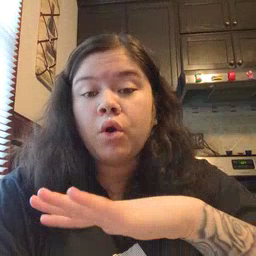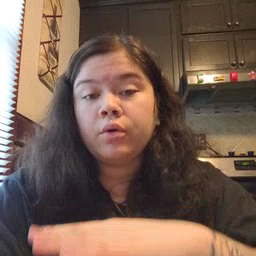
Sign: backyard